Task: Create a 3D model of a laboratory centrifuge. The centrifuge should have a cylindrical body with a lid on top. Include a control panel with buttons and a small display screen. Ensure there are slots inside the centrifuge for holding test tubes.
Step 193:
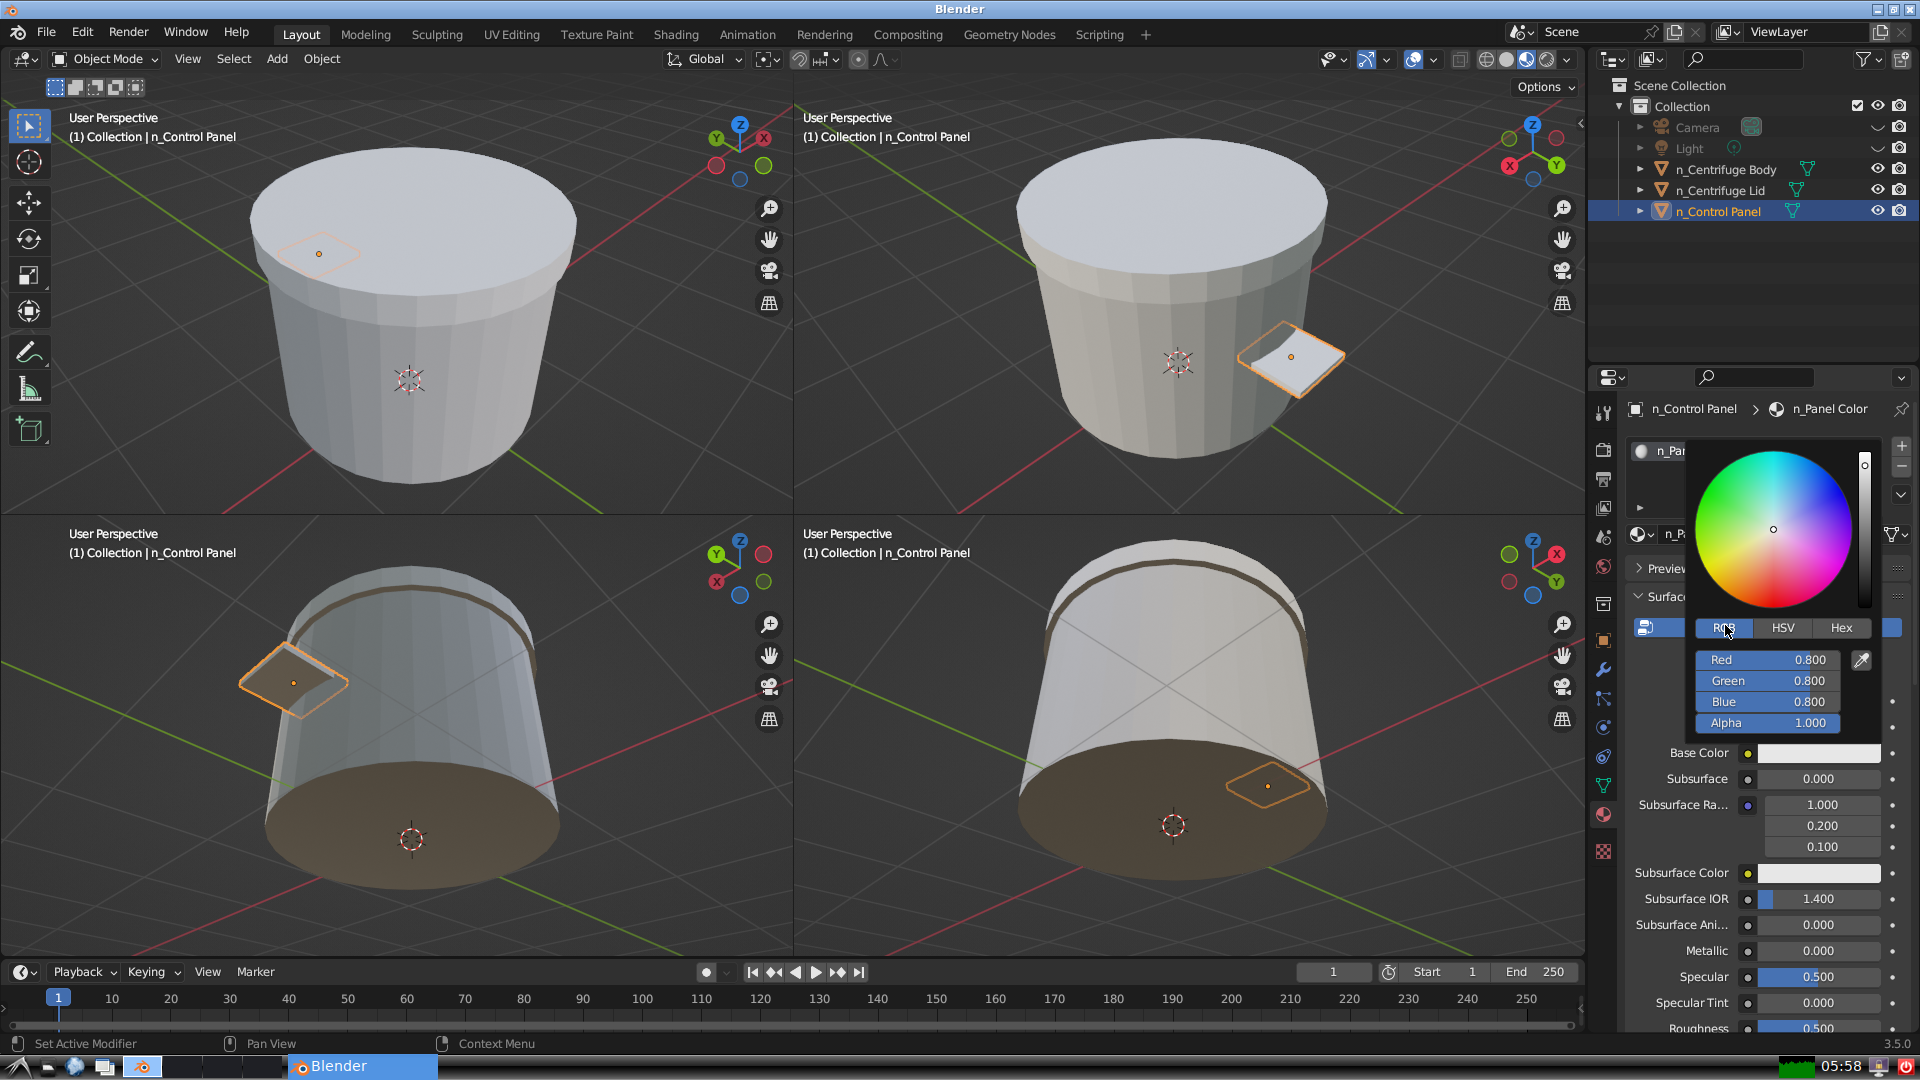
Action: click: no